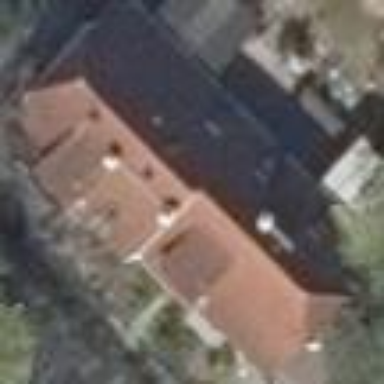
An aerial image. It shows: Half-hipped roof semidetached house.